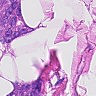
Metastatic tissue present: yes